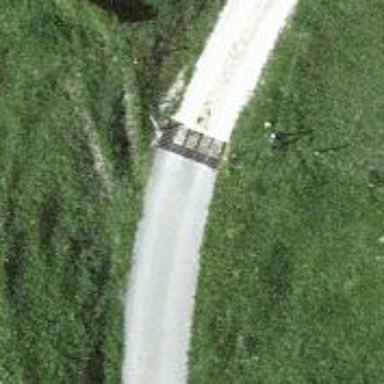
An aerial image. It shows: Cattle grid barrier.